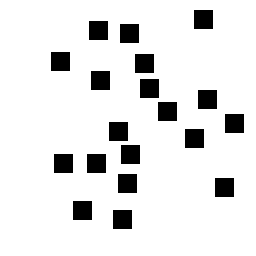
Squares: 19
Triangles: 0
Stars: 0
Total shapes: 19